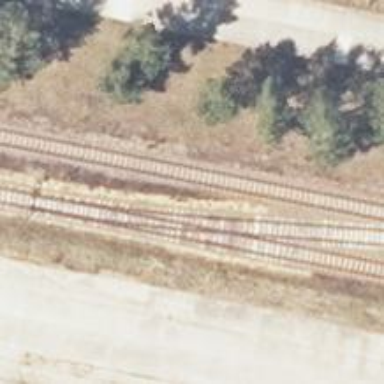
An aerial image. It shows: Railway switch.